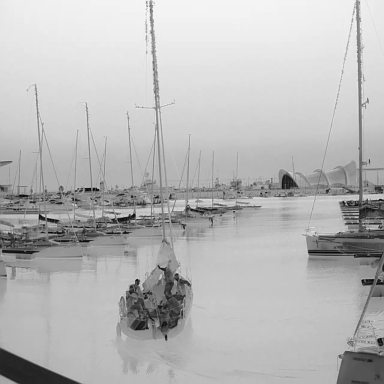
There are ten sailboats in the infrared image.